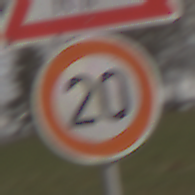
Verkehrszeichen: Geschwindigkeit20
Zusatzzeichen oben: ViehtriebLinks
Umgebung: Outdoor, Nature
Tageszeit: Midday
Wetter: Overcast
Licht: Natural
Jahreszeit: NotSpecified
Kontrast: LowContrast